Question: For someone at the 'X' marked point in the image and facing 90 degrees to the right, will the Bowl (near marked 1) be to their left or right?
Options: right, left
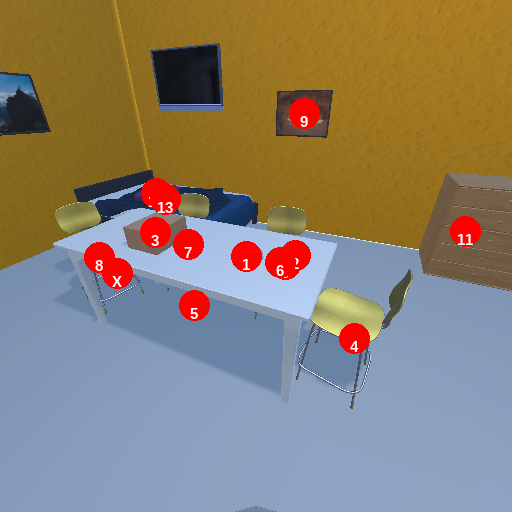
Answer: right